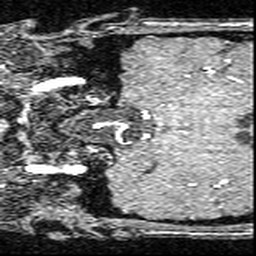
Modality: angio
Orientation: coronal
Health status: ill
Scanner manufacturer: siemens
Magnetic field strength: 3 T
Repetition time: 0.022 s
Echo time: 0.00395 s